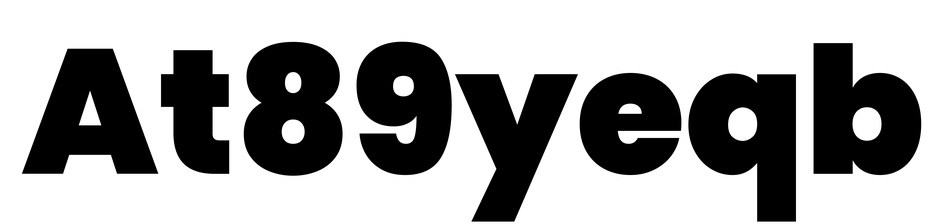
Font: Poppins-Black